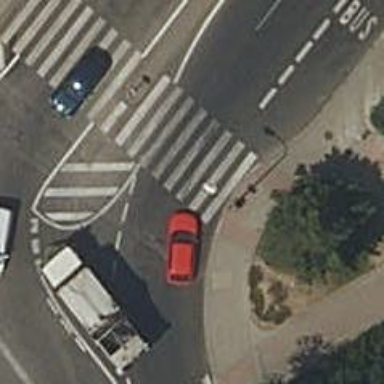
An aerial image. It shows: Uncontrolled zebra crossing on the road.